Question: I am partial to dual use buttons in iOS, like in the image below:

How can I create these types of buttons in Android? In other words, the entire button must be clickable, the arrow must be right-aligned and the text of the button must be left aligned.
I tried playing with a regular Button widget, but no luck. Do I have to resort to a Table layout (but then the clickability would be lost).
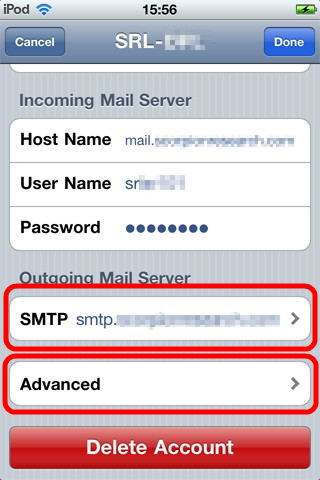
Answer: You will need customized shape background for the 'Button'
You can find <URL>
Set that background to the 'Button' from xml, and for showing arrow, you will need to add 'arrow.png' to your project drawables.
you will add attribute to button like this:
'''
<Button android:backround="@drawable/cell_background"
android:drawableRight="@drawable/arrow" ... />
'''